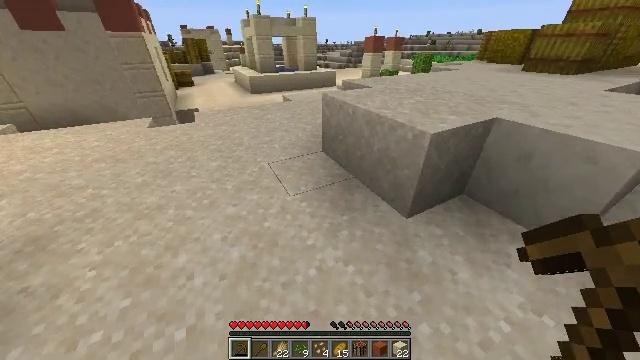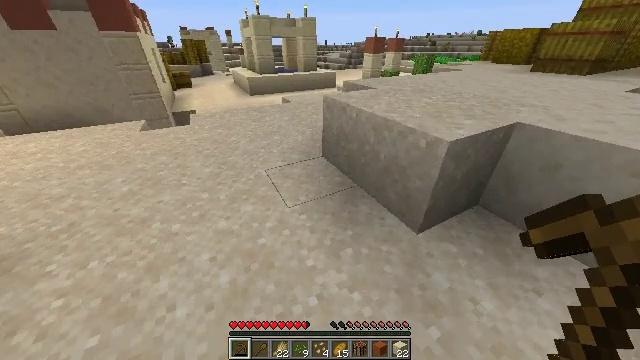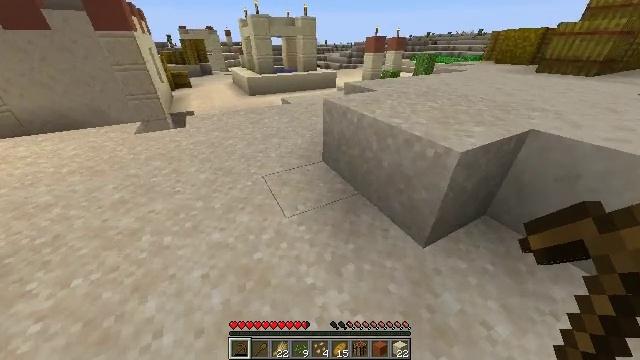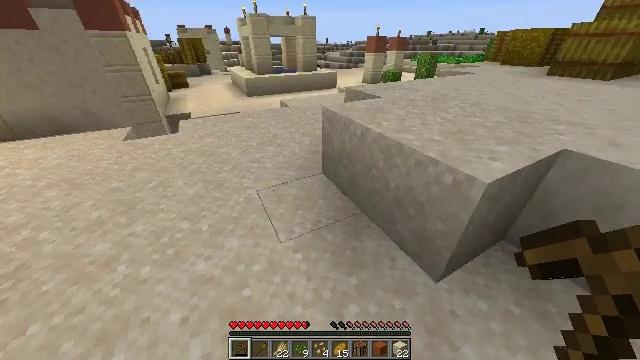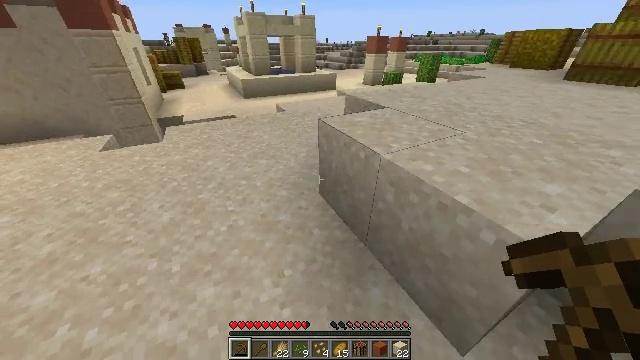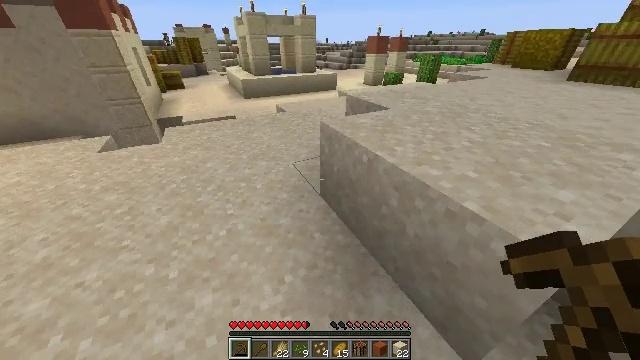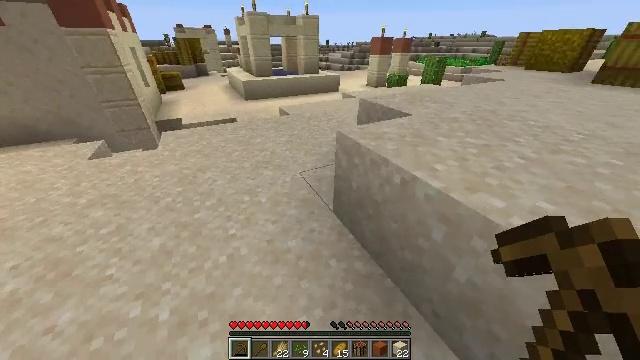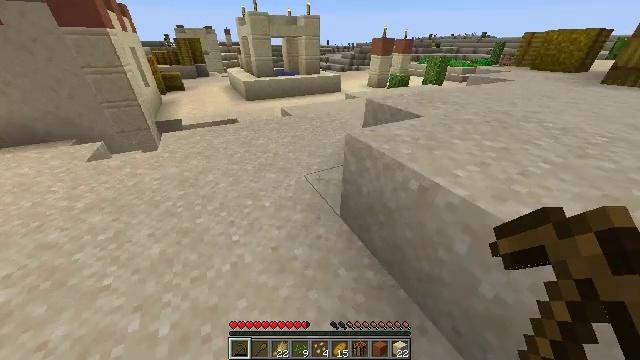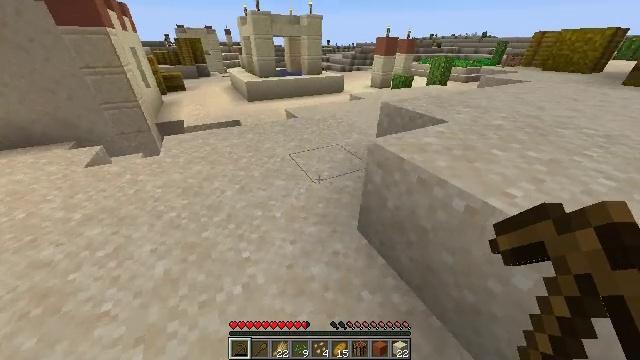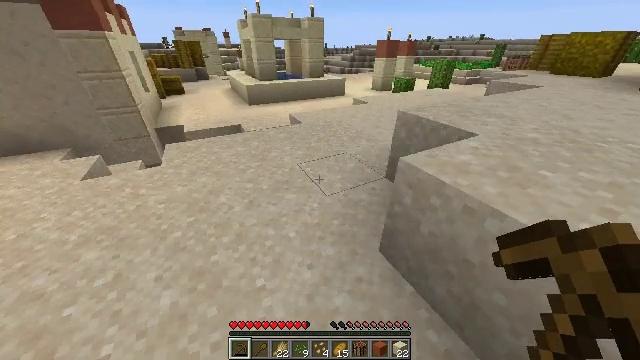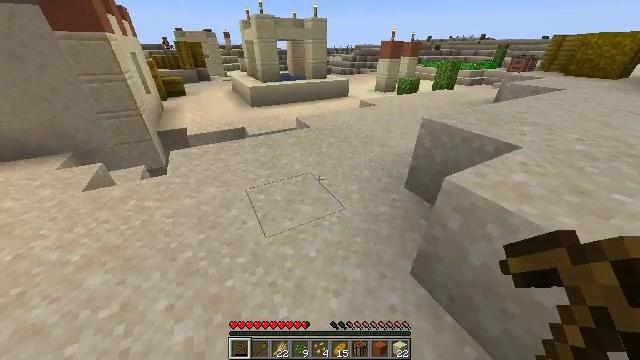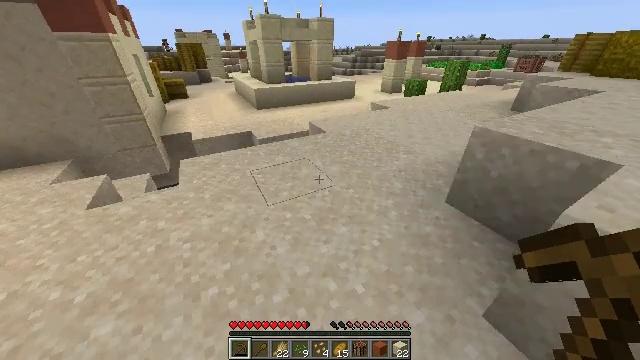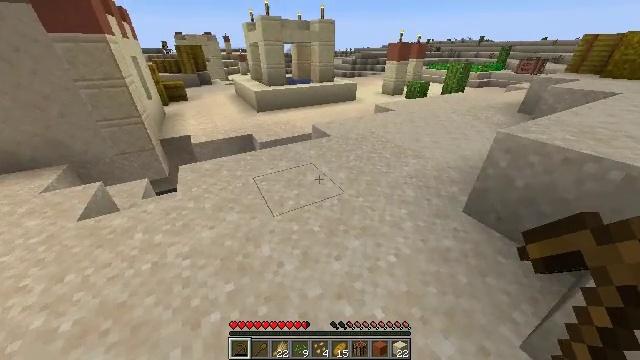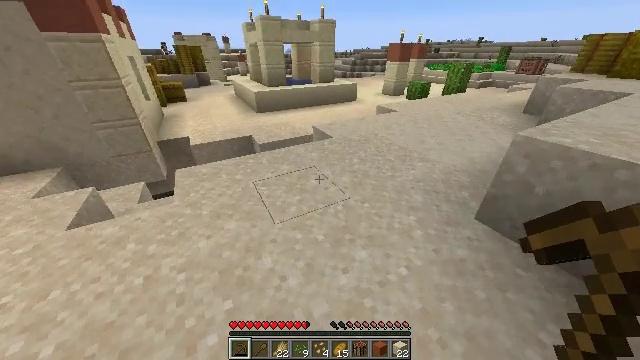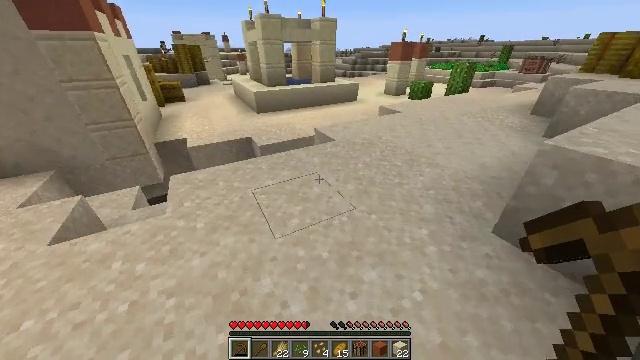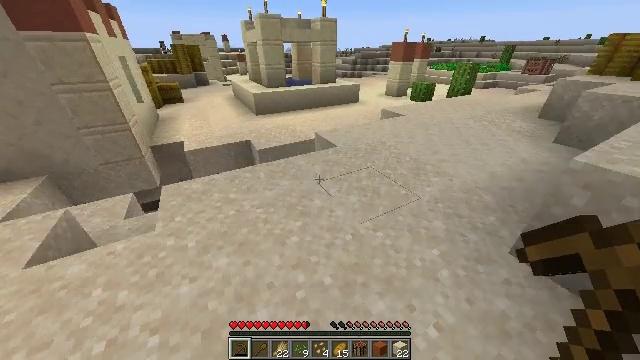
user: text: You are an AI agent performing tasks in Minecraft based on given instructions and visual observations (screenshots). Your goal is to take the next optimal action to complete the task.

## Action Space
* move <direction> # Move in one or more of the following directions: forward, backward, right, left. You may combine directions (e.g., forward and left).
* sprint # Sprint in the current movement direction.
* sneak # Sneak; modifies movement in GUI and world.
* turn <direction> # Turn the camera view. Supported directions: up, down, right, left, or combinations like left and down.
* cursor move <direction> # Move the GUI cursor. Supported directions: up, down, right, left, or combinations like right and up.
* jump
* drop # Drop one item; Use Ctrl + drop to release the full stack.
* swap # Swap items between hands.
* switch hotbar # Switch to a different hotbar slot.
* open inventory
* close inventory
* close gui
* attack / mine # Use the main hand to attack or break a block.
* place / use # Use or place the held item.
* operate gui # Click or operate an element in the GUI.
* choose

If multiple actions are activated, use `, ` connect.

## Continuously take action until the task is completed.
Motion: motion action
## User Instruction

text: Break the cut sandstone block.
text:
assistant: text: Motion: move forward, sprint
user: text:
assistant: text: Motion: move forward, sprint
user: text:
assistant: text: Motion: move forward, sprint
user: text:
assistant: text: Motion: move forward, sprint
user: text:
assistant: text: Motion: move forward and move left, sprint
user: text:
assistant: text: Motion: move forward and move left, sprint
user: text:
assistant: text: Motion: move forward and move left, sprint
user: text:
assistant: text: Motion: move forward and move left, sprint
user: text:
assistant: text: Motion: move forward and move left, sprint
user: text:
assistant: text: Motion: move forward and move left, sprint
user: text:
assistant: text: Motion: move forward and move left, sprint
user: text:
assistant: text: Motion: move forward, sprint
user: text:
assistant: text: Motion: move forward, sprint
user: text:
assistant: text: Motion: move forward, sprint
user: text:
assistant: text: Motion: move forward, sprint
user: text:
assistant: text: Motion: move forward, sprint
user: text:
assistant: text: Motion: move forward, sprint
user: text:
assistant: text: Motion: move forward, sprint
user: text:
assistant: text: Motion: move forward, sprint
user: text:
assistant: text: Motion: move forward, sprint
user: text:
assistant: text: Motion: move forward, sprint
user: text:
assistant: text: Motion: move forward, sprint
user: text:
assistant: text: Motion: sprint
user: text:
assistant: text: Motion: sprint
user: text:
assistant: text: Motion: sprint, turn down
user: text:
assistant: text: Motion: sprint, turn left and down
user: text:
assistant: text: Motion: turn left and down
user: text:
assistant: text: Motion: turn left and down
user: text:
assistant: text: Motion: turn left and down
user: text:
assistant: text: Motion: turn left and down